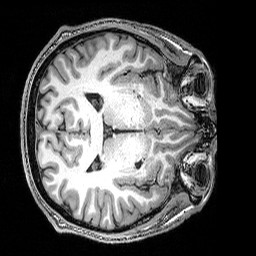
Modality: T1w
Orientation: axial
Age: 34
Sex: male
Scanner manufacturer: siemens
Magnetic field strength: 3 T
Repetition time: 2.53 s
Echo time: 0.0035 s